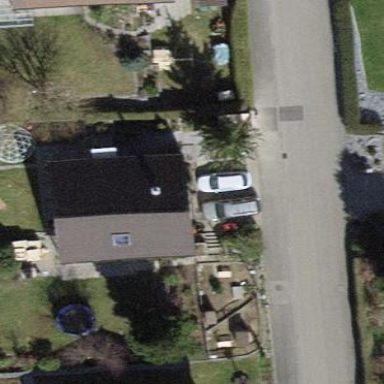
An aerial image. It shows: Detached building.